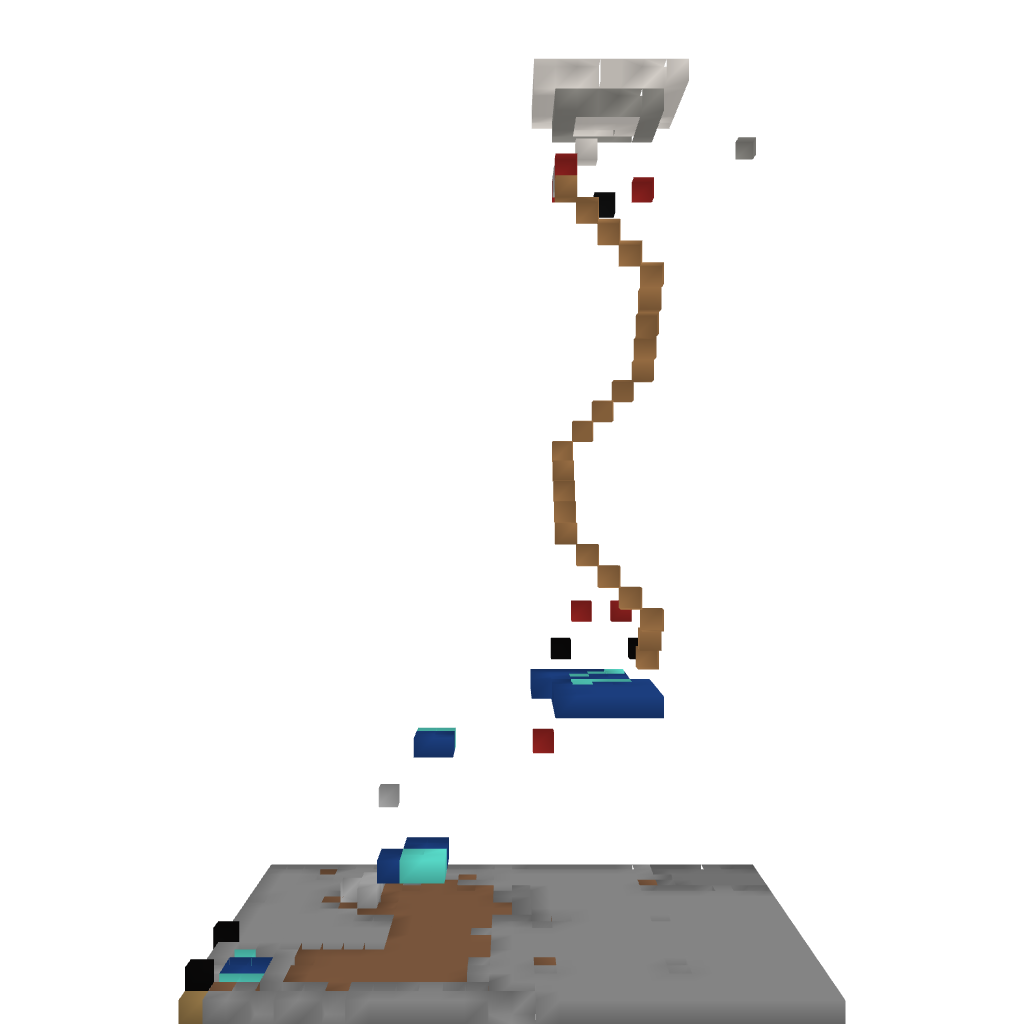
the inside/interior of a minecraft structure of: Tower of Quartz